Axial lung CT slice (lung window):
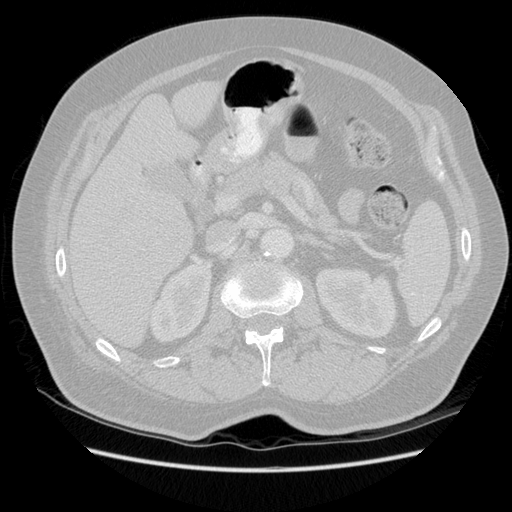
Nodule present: no